Question: i'm developing a calculator for iphone. The design is similar to this:

The problem is that i can't show the cursor in my textField because the input is managed from buttons like the image. Moreover [textField becomeFirstResponder ] doesn't work because it shows the default keyboard.
So i tried to
'''
textResultado.inputView = scrollView;
'''
but then the tabBarController can't receive touch events because my custom keyboard contained in the scroll view is over it.
The caption is from an app in the AppStore so must be a way in order to solve this problem (show the cursor in a TextField using a different inputView and the tabBar still working fine).
Anyone can help me?
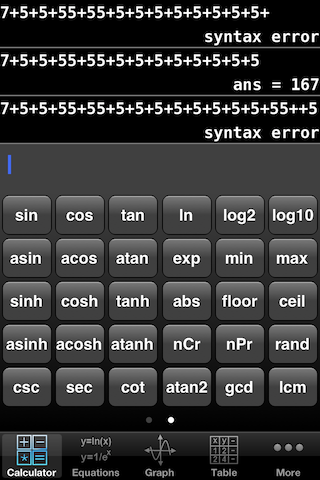
Answer: Create an input view which is invisible and then make 'textResultado' the first responder.
'''
textResultado.inputView = [[[UIView alloc] initWithFrame:CGRectZero] autorelease];
[textResultado becomeFirstResponder];
'''